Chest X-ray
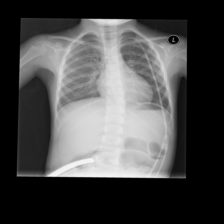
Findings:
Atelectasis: negative
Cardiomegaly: negative
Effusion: negative
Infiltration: negative
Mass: negative
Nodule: negative
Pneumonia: negative
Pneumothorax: negative
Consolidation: negative
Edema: negative
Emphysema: negative
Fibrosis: negative
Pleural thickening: negative
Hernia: negative